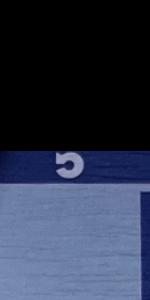
Label: Empty